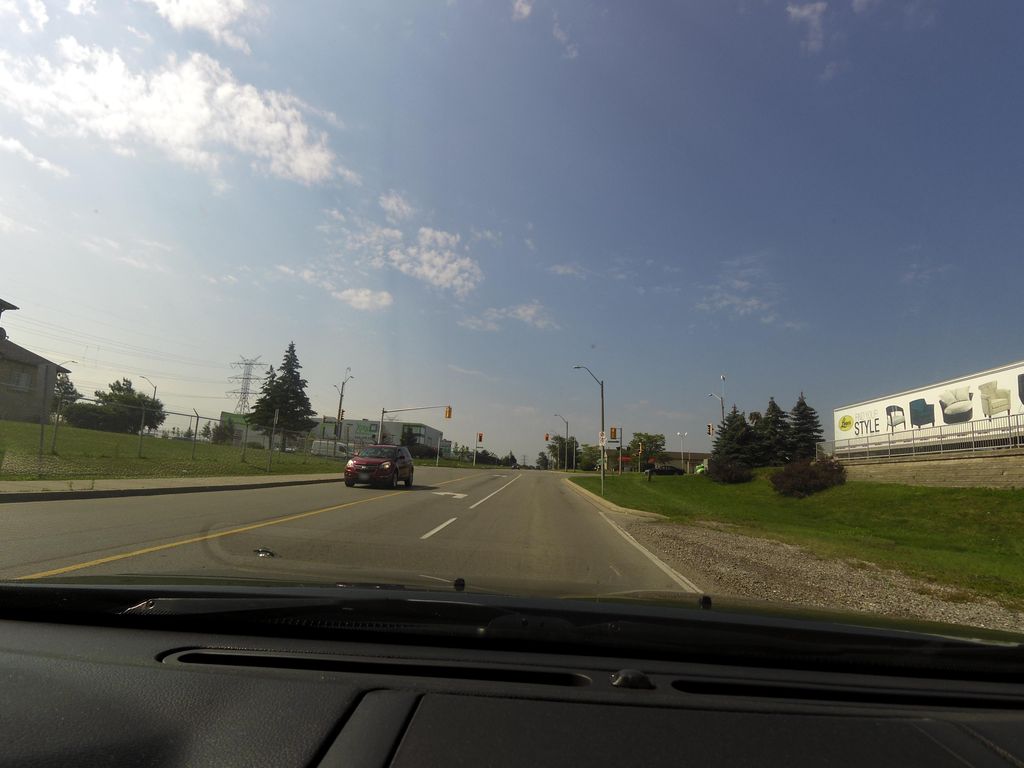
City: hamilton